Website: home-depot
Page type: account-selection
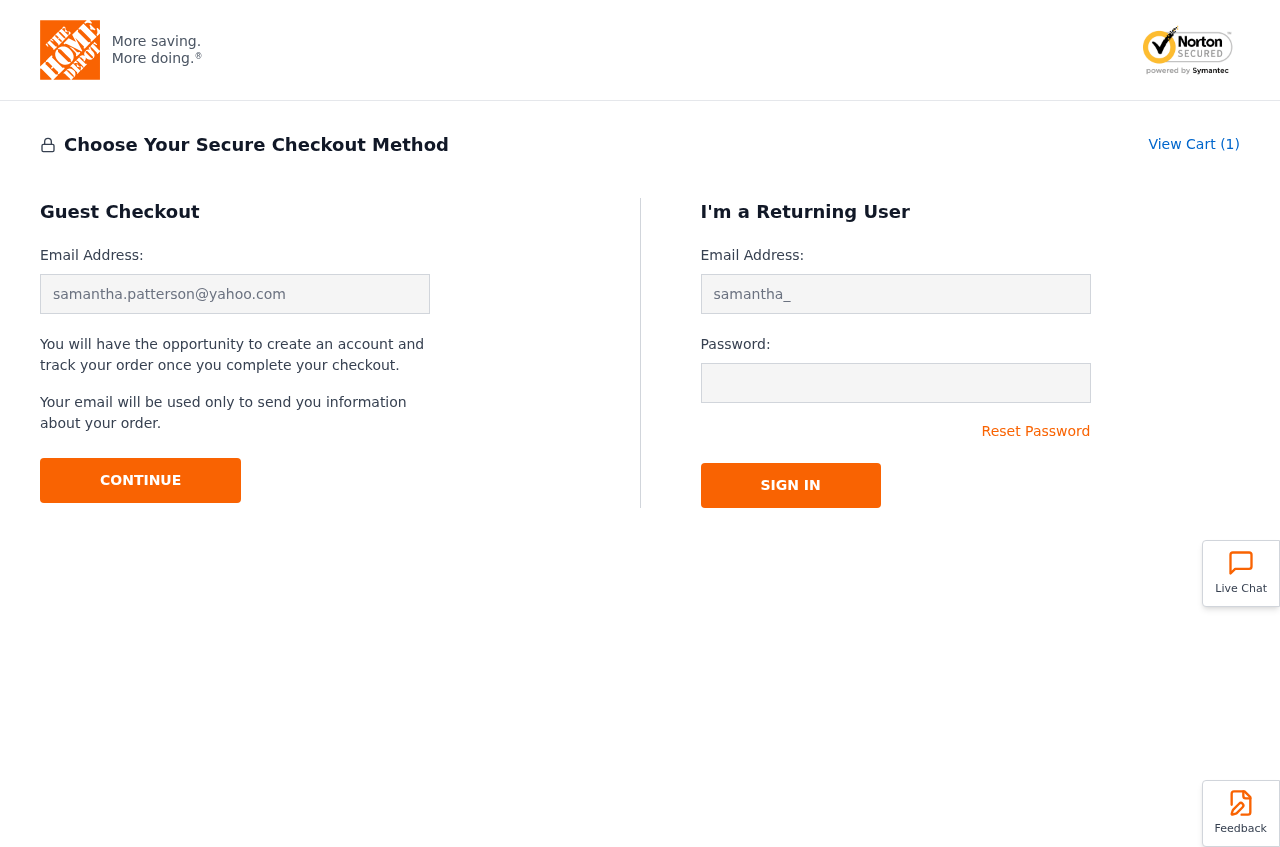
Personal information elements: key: PII_EMAIL
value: samantha.patterson@yahoo.com
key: PII_LOGIN_USERNAME
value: samantha_patterson
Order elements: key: ORDER_NUM_ITEMS
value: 1